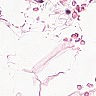
Metastatic tissue present: no